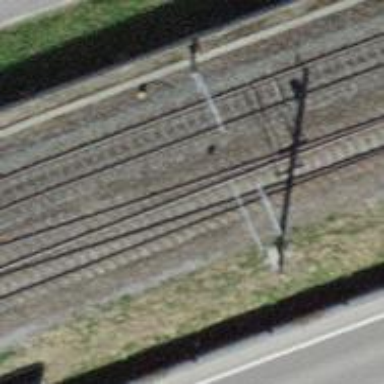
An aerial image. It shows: Railway switch.